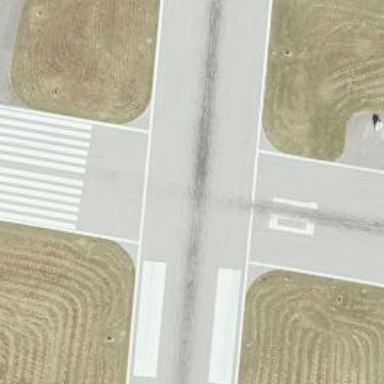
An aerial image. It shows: Asphalt runway at the airport.